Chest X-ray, AP view. Patient: 73 years old, sex F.
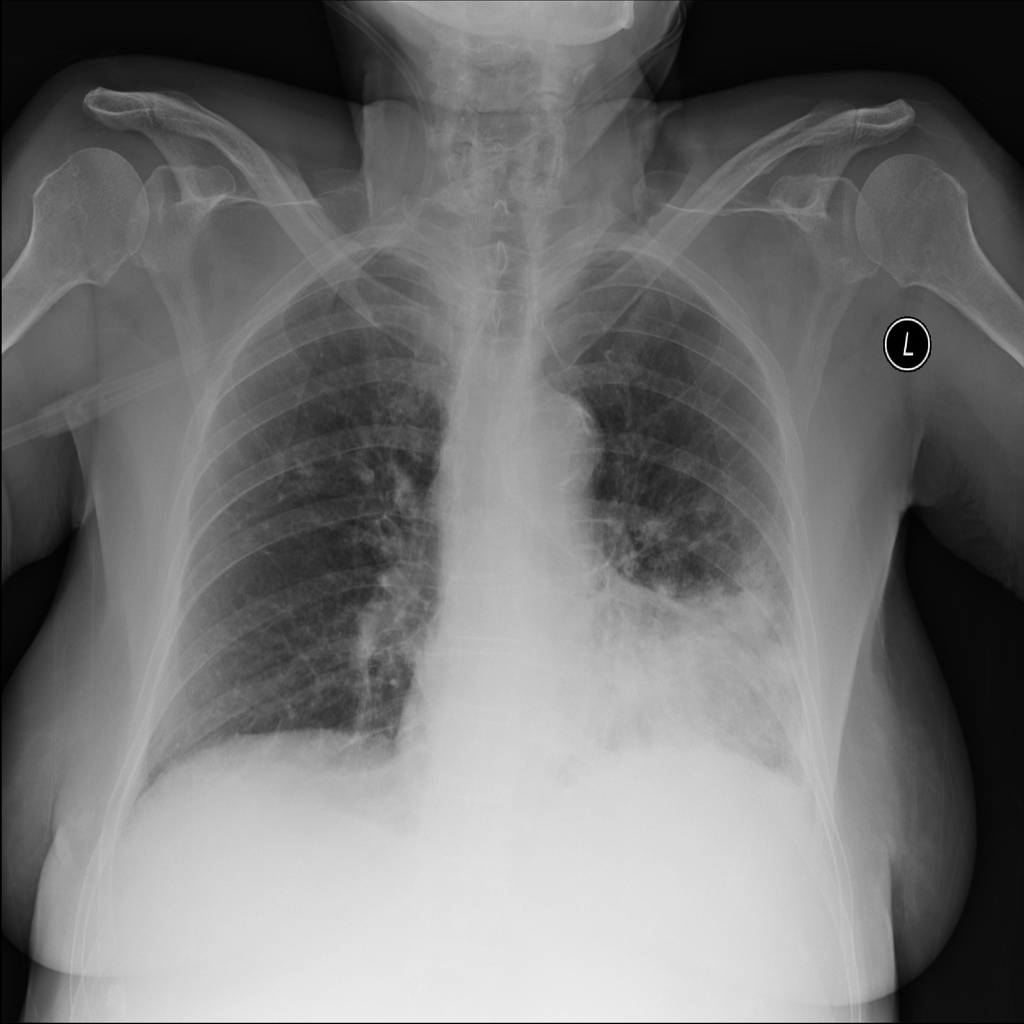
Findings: Atelectasis, Effusion, Infiltration